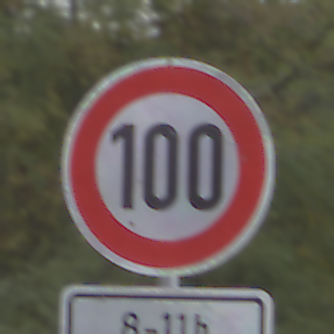
Verkehrszeichen: Geschwindigkeit100
Zusatzzeichen unten: ZeitangabenOhneBeschraenkungAufWochentage2
Umgebung: Outdoor, Suburban
Tageszeit: Midday
Wetter: Overcast
Licht: Natural
Jahreszeit: NotSpecified
Kontrast: LowContrast